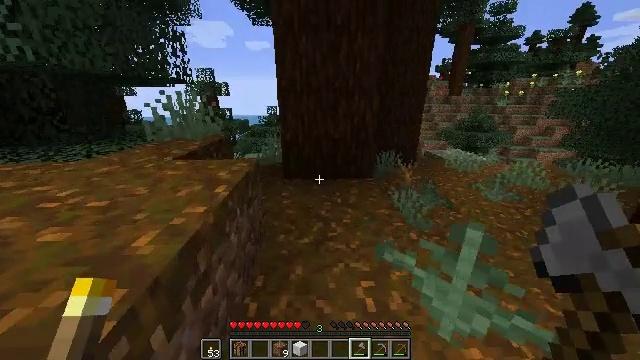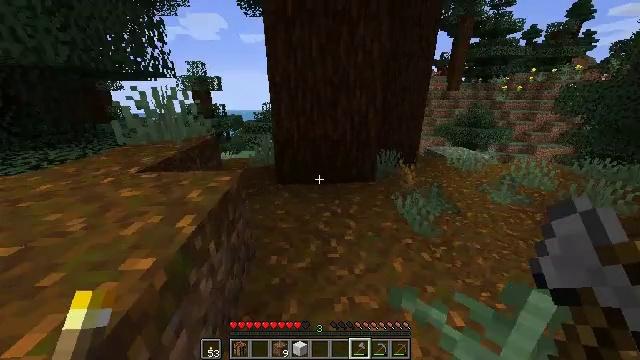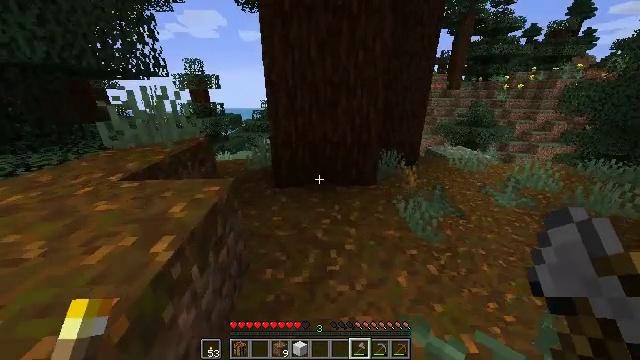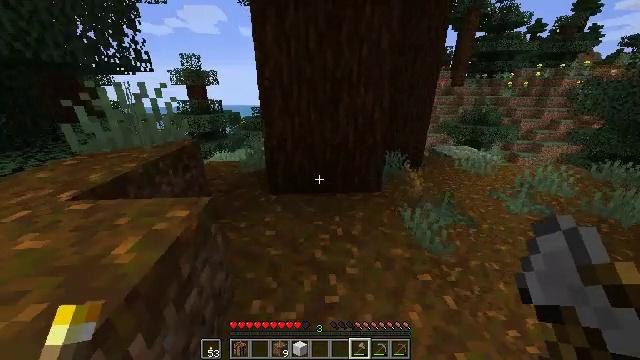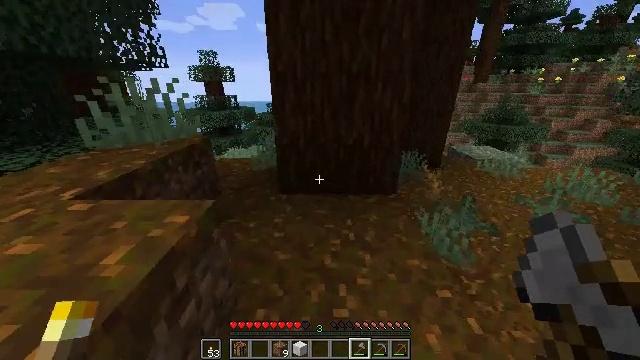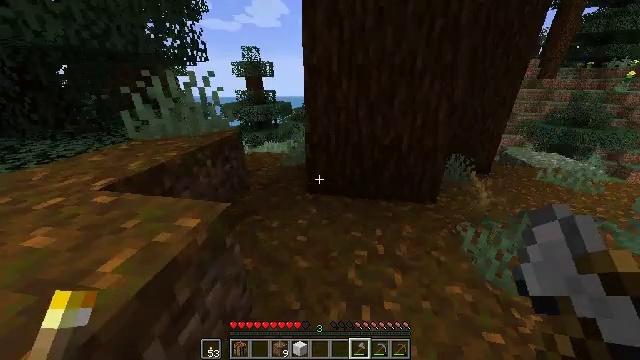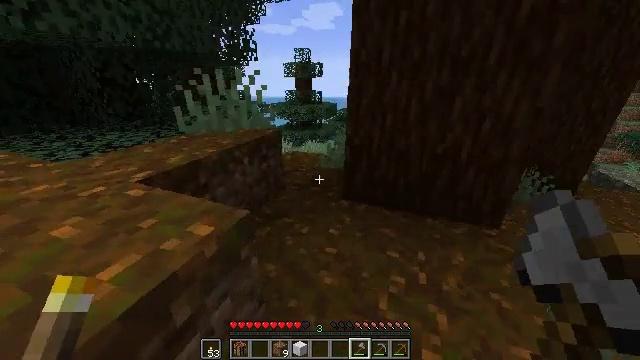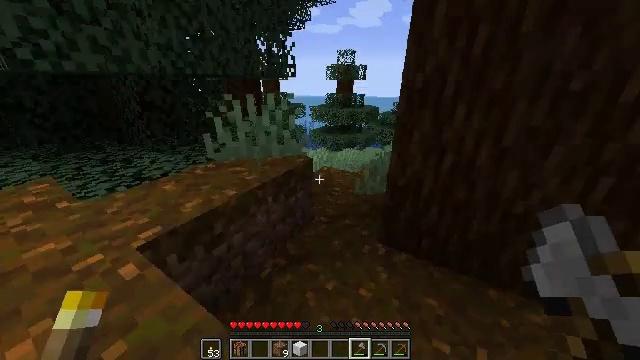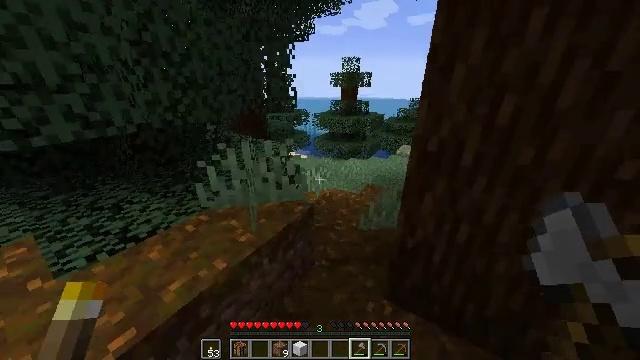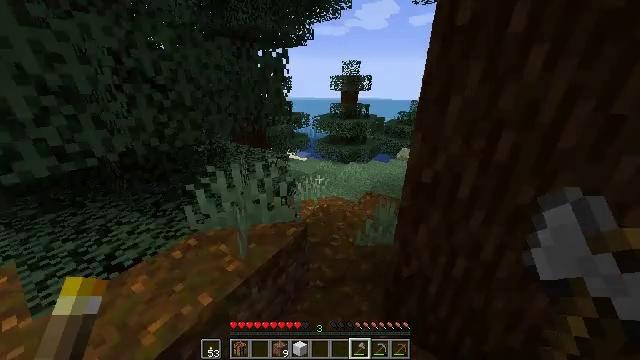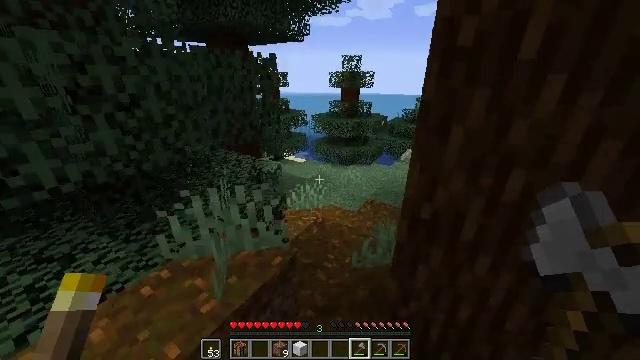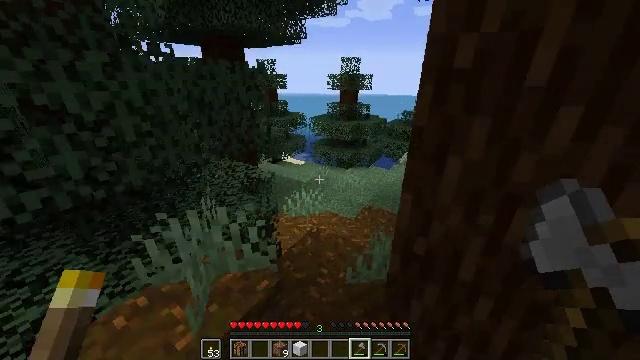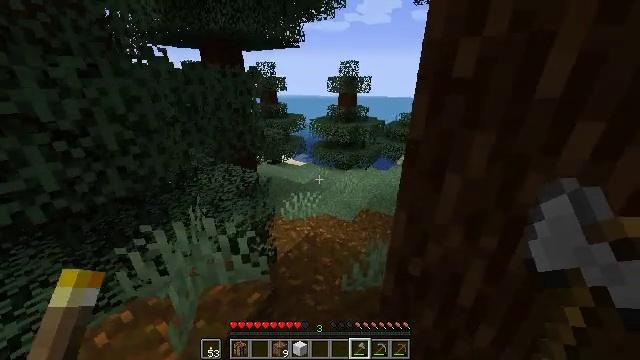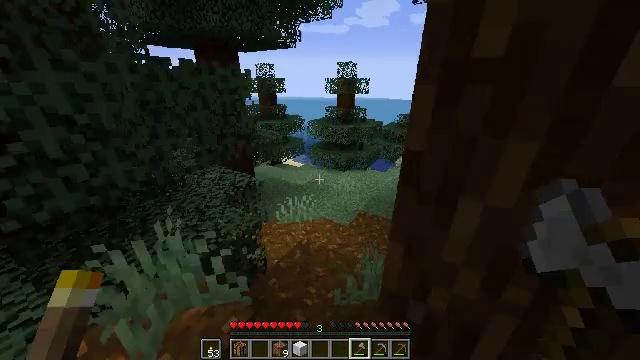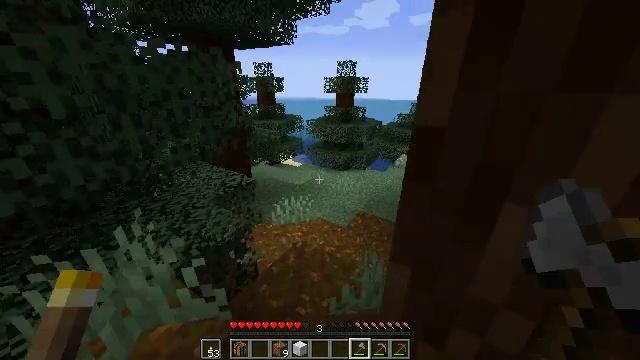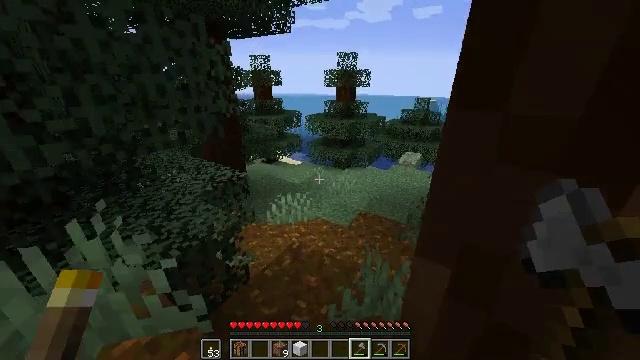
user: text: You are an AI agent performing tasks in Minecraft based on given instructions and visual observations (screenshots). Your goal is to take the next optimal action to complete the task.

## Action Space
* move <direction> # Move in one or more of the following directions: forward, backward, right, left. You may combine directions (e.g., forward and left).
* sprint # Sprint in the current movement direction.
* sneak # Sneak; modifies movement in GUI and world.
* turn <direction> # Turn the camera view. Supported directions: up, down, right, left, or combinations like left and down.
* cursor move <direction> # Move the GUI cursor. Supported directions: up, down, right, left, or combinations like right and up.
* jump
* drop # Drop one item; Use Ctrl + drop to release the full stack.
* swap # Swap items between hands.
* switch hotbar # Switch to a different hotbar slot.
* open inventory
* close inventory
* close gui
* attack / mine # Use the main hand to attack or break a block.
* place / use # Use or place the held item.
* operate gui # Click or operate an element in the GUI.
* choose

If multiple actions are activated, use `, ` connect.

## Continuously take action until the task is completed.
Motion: motion action
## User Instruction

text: Gather sand from the desert.
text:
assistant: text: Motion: move forward, sprint
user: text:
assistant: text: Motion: move forward, sprint
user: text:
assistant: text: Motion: move forward, sprint
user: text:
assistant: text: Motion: move forward, sprint, turn left
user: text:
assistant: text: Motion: move forward, sprint, turn left and down
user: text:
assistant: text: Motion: move forward, sprint, turn left
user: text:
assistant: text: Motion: move forward, sprint, turn left, jump
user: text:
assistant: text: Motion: move forward, sprint, turn left, jump
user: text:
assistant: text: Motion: move forward, sprint, jump
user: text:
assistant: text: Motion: move forward, sprint, jump
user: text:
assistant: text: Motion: move forward, sprint
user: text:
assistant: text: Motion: move forward, sprint
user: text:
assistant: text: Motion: move forward, sprint
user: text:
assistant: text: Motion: move forward, sprint
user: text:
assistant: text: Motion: move forward, sprint
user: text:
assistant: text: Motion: move forward, sprint
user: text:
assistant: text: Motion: move forward, sprint
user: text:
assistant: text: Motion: move forward, sprint, turn right
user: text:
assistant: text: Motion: move forward, sprint
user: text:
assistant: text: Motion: move forward, sprint, turn right
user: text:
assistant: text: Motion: move forward, sprint, turn right
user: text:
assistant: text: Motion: move forward, sprint
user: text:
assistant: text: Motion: move forward, sprint
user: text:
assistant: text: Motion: move forward, sprint
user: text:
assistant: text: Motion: move forward and move right, sprint
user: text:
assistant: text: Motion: move forward and move right, sprint
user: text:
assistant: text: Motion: move forward and move right, sprint
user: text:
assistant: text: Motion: move forward, sprint
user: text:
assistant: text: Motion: move forward, sprint, turn left
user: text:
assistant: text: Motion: move forward, sprint, turn left